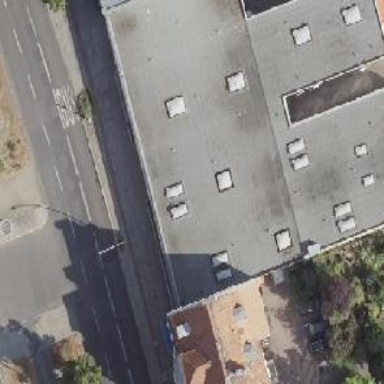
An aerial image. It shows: Car shop.